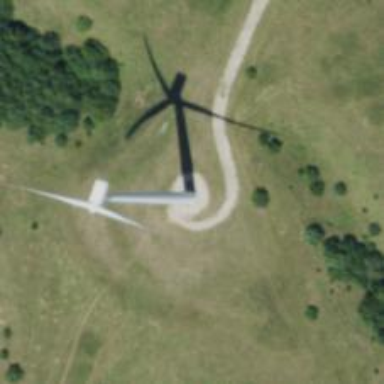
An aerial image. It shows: Wind generator with horizontal axis. The generator is wind turbine.